Question: I am using ado .net in my web API and dapper and I have a function that checks the orders and the order lines it works fine if their only one order but if there an order without order lines it won't display the order details.
'''
public IHttpActionResult Get()
{
string retJson;
string constring = ConfigurationManager.AppSettings["DeliveryGocs"].ToString();
string sql = "SELECT * FROM Deliverys AS A INNER JOIN DeliveryLines AS B ON A.id = B.DeliveryId;";
using (var connection = new SqlConnection(constring))
{
var orderDictionary = new Dictionary<int, DeliverysItems>();
var list = connection.Query<DeliverysItems, DeliverItemLines, DeliverysItems>(
sql,
(order, orderDetail) =>
{
DeliverysItems orderEntry;
if (!orderDictionary.TryGetValue(order.id, out derEntry))
{
orderEntry = order;
orderEntry.DeliveryLines = new List<DeliverItemLines>();
orderDictionary.Add(orderEntry.id, orderEntry);
}
orderEntry.DeliveryLines.ad(orderDetail);
return orderEntry;
})
.Distinct()
.ToList();
retJson = JsonConvert.SerializeObject(list);
var response = this.Request.CreateResponse(HttpStatusCode.OK);
response.Content = new StringContent(retJson, Encoding.UTF8, "application/json");
return ResponseMessage(response);
}
}
'''
Class For Delivery Items
'''
public class DeliverysItems
{
[Key]
public int id { get; set; }
public string SopOrderNumber { get; set; }
public string CustomerName { get; set; }
public int DeliveryDriverId { get; set; }
public decimal OrderTotal { get; set; }
public string TelephoneNumber { get; set; }
public string EmailAddress { get; set; }
public int hasBeenDelivered { get; set; }
public List<DeliverItemLines> DeliveryLines { get; set; }
}
'''
Class for Delivery Lines.
'''
public class DeliverysItems
{
[Key]
public int id { get; set; }
public string SopOrderNumber { get; set; }
public string CustomerName { get; set; }
public int DeliveryDriverId { get; set; }
public decimal OrderTotal { get; set; }
public string TelephoneNumber { get; set; }
public string EmailAddress { get; set; }
public int hasBeenDelivered { get; set; }
public List<DeliverItemLines> DeliveryLines { get; set; }
}
}
'''
I need the above routine to work in a way that if the order has no order lines it will still display the top order header details. I presume I am missing something in my sql as this should be easy.
For at the min my app is showing the following.

When it should be showing the two records that is here in the data.
<URL>
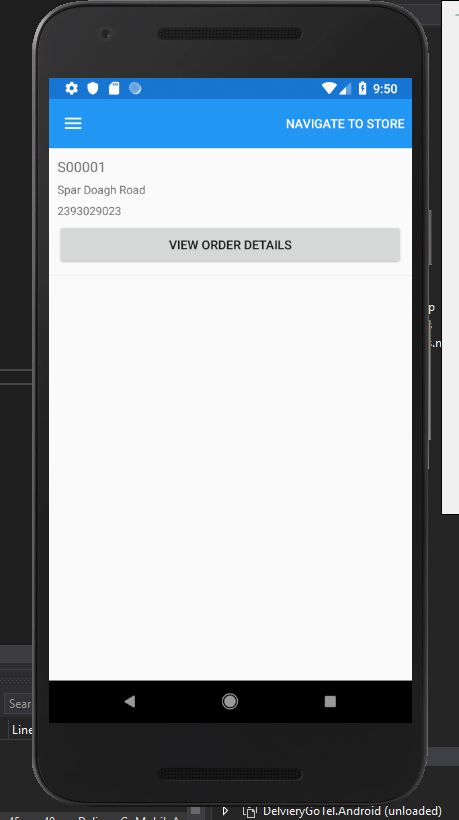
Answer: The problem is in your SQL. An 'INNER JOIN' requires a match. In this case that match is between 'Deliverys.id' and 'DeliveryLines.DeliveryId' according to your ON clause.
Use a 'LEFT JOIN' if you want to include deliveries in your results even if a delivery has no delivery lines. Also, be prepared for your delivery lines fields to come back NULL, which is what to expect for those columns when no row exists in the LEFT JOIN match attempt.